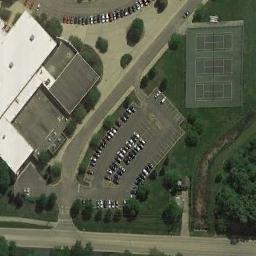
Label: tennis_court